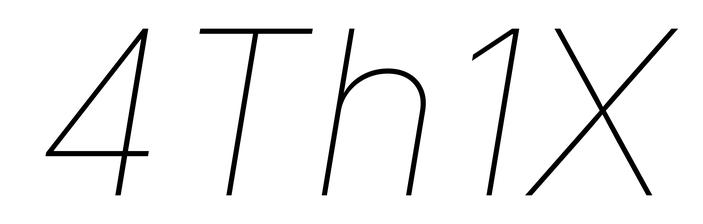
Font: Inter-Italic_Thin_Italic